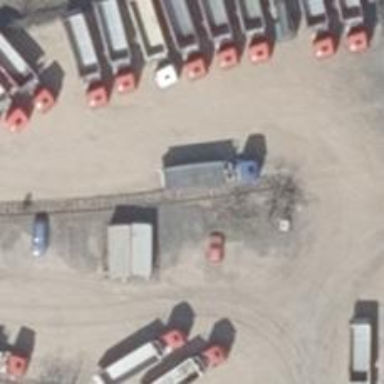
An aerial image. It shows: Historic railway located in service yard.